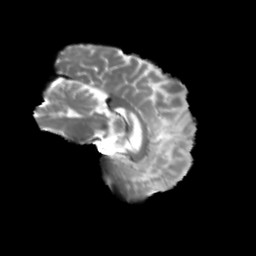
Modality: T2w
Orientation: sagittal
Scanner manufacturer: siemens
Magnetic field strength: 3 T
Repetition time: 4 s
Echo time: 0.0594 s